Question: I've done the tutorial in Android Developer site.
<URL>
And I've added a ViewHolder. Still the list delays items when I scroll down. It's just around 1 or 2 seconds but it's still obvious. I managed to take this screenshot for better understanding.

I've read about LazyList and UniversalImageLodaer but the question is do they work if I get the image from res/drawable instead of url? or is there any better way to solve this problem?
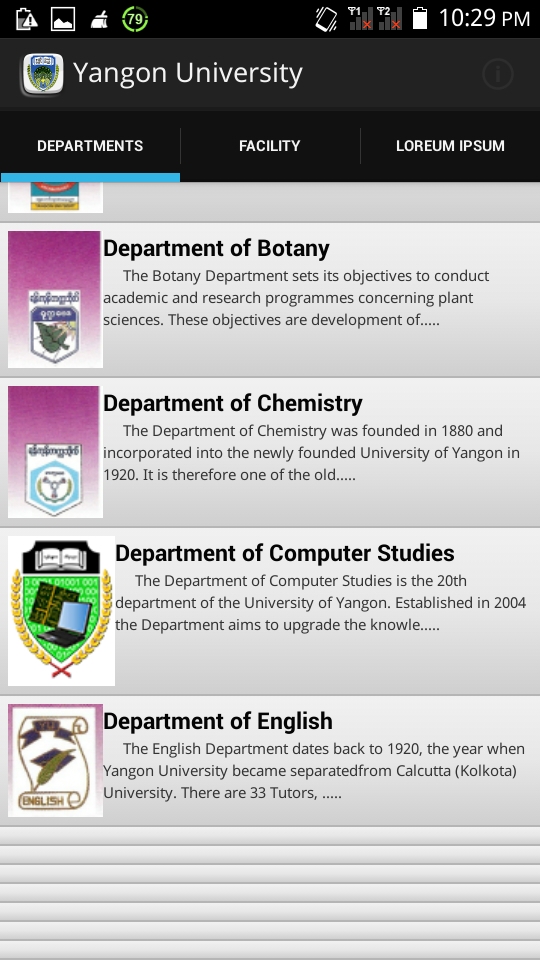
Answer: I suggest you use <URL> to load image for listview. It can load image from resource.
'''
Picasso.with(context).load(R.drawable.landing_screen).into(imageView1);
'''